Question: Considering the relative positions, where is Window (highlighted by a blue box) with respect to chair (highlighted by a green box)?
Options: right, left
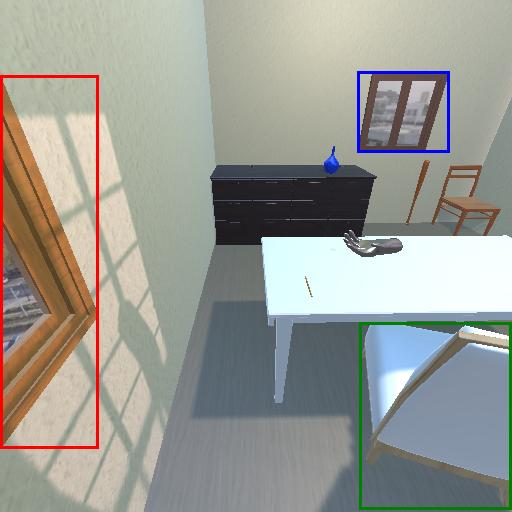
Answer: right